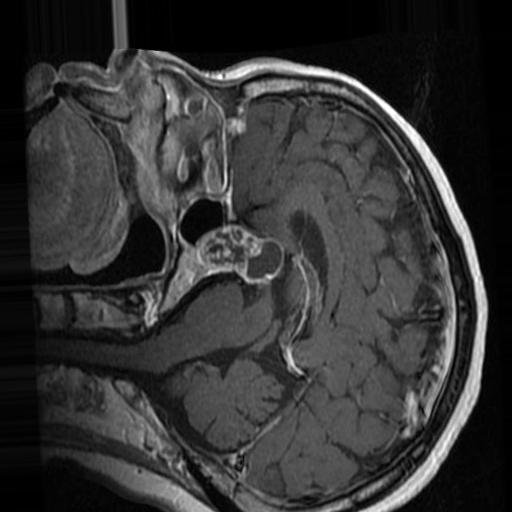
Label: brain_tumor